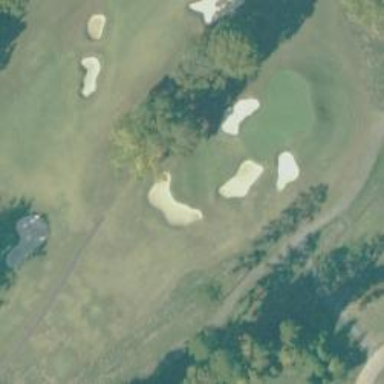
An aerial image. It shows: Grassy area designated as golf fairway.